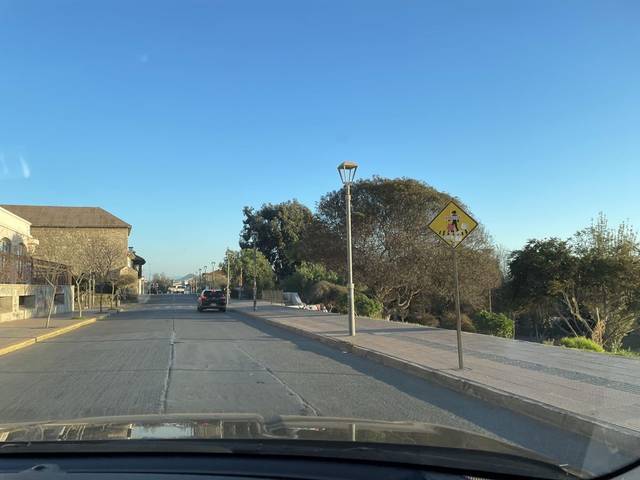
Region: Chile
Coordinates: -29.903, -71.254